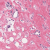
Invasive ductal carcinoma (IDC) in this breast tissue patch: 1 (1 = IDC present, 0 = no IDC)